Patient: sex F, age 59
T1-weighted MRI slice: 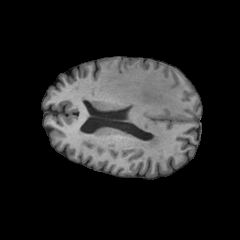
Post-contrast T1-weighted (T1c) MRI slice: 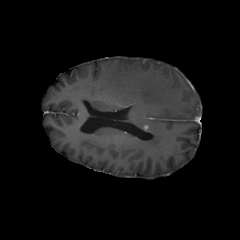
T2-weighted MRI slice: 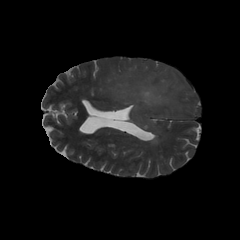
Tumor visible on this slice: yes
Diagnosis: Glioblastoma, IDH-wildtype
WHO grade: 4